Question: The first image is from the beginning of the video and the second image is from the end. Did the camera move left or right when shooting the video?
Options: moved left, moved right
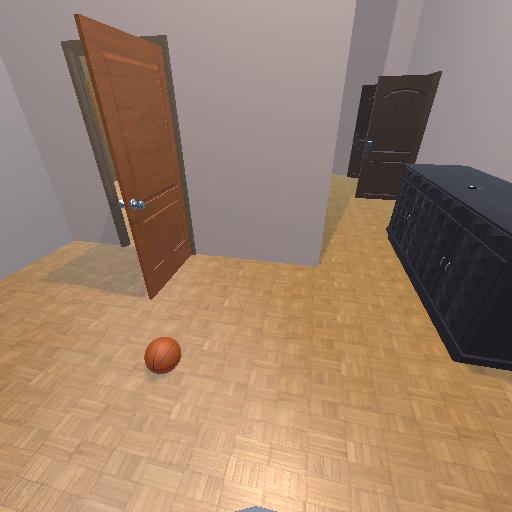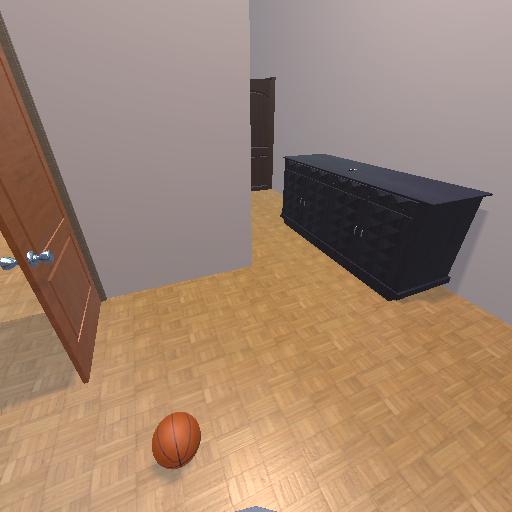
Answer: moved left